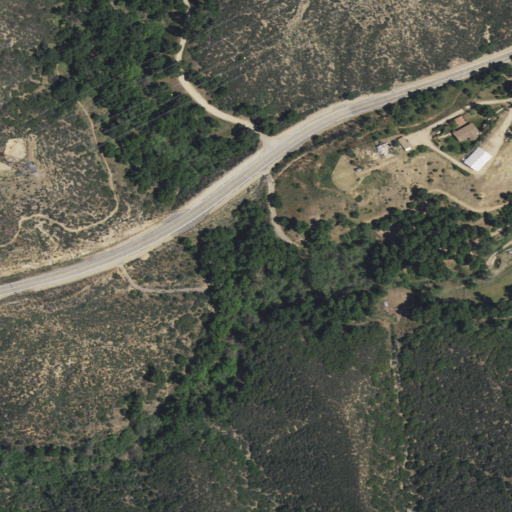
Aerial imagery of valley in California named South Portal Canyon containing shrub, open development, evergreen forest, low intensity development, and grassland